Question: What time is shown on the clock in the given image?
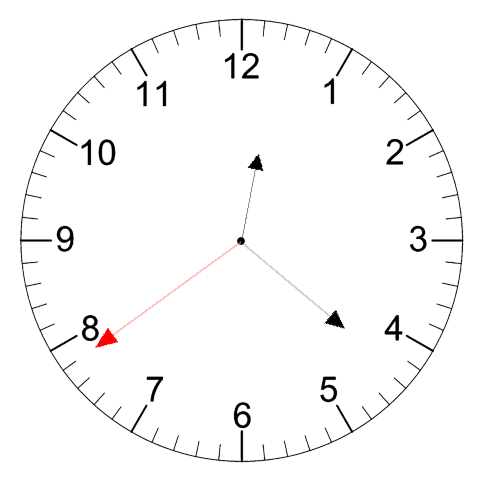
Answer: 12:21:39